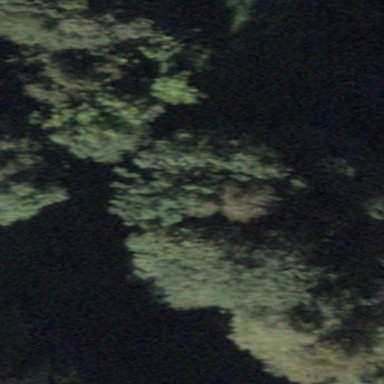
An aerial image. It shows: Forest area.